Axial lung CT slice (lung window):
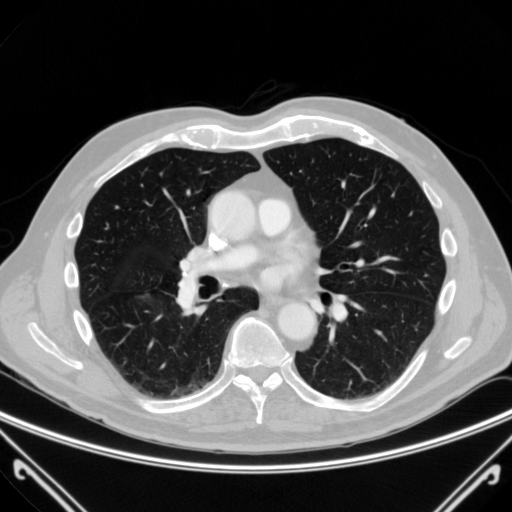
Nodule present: no